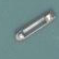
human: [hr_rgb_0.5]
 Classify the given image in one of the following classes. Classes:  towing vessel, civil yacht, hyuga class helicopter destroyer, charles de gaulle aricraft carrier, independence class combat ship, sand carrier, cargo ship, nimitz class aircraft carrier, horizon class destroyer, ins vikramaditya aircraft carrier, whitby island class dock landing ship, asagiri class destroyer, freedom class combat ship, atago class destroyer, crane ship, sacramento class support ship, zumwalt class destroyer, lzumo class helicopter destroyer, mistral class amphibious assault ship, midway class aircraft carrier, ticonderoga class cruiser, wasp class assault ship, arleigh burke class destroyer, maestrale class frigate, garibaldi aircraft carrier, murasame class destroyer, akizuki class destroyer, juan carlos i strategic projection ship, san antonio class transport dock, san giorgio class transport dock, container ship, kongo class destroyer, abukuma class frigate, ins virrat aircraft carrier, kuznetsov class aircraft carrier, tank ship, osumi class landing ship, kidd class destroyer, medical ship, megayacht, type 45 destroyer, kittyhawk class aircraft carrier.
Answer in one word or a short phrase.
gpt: Sand carrier